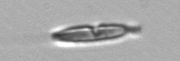
Label: pennate